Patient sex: M
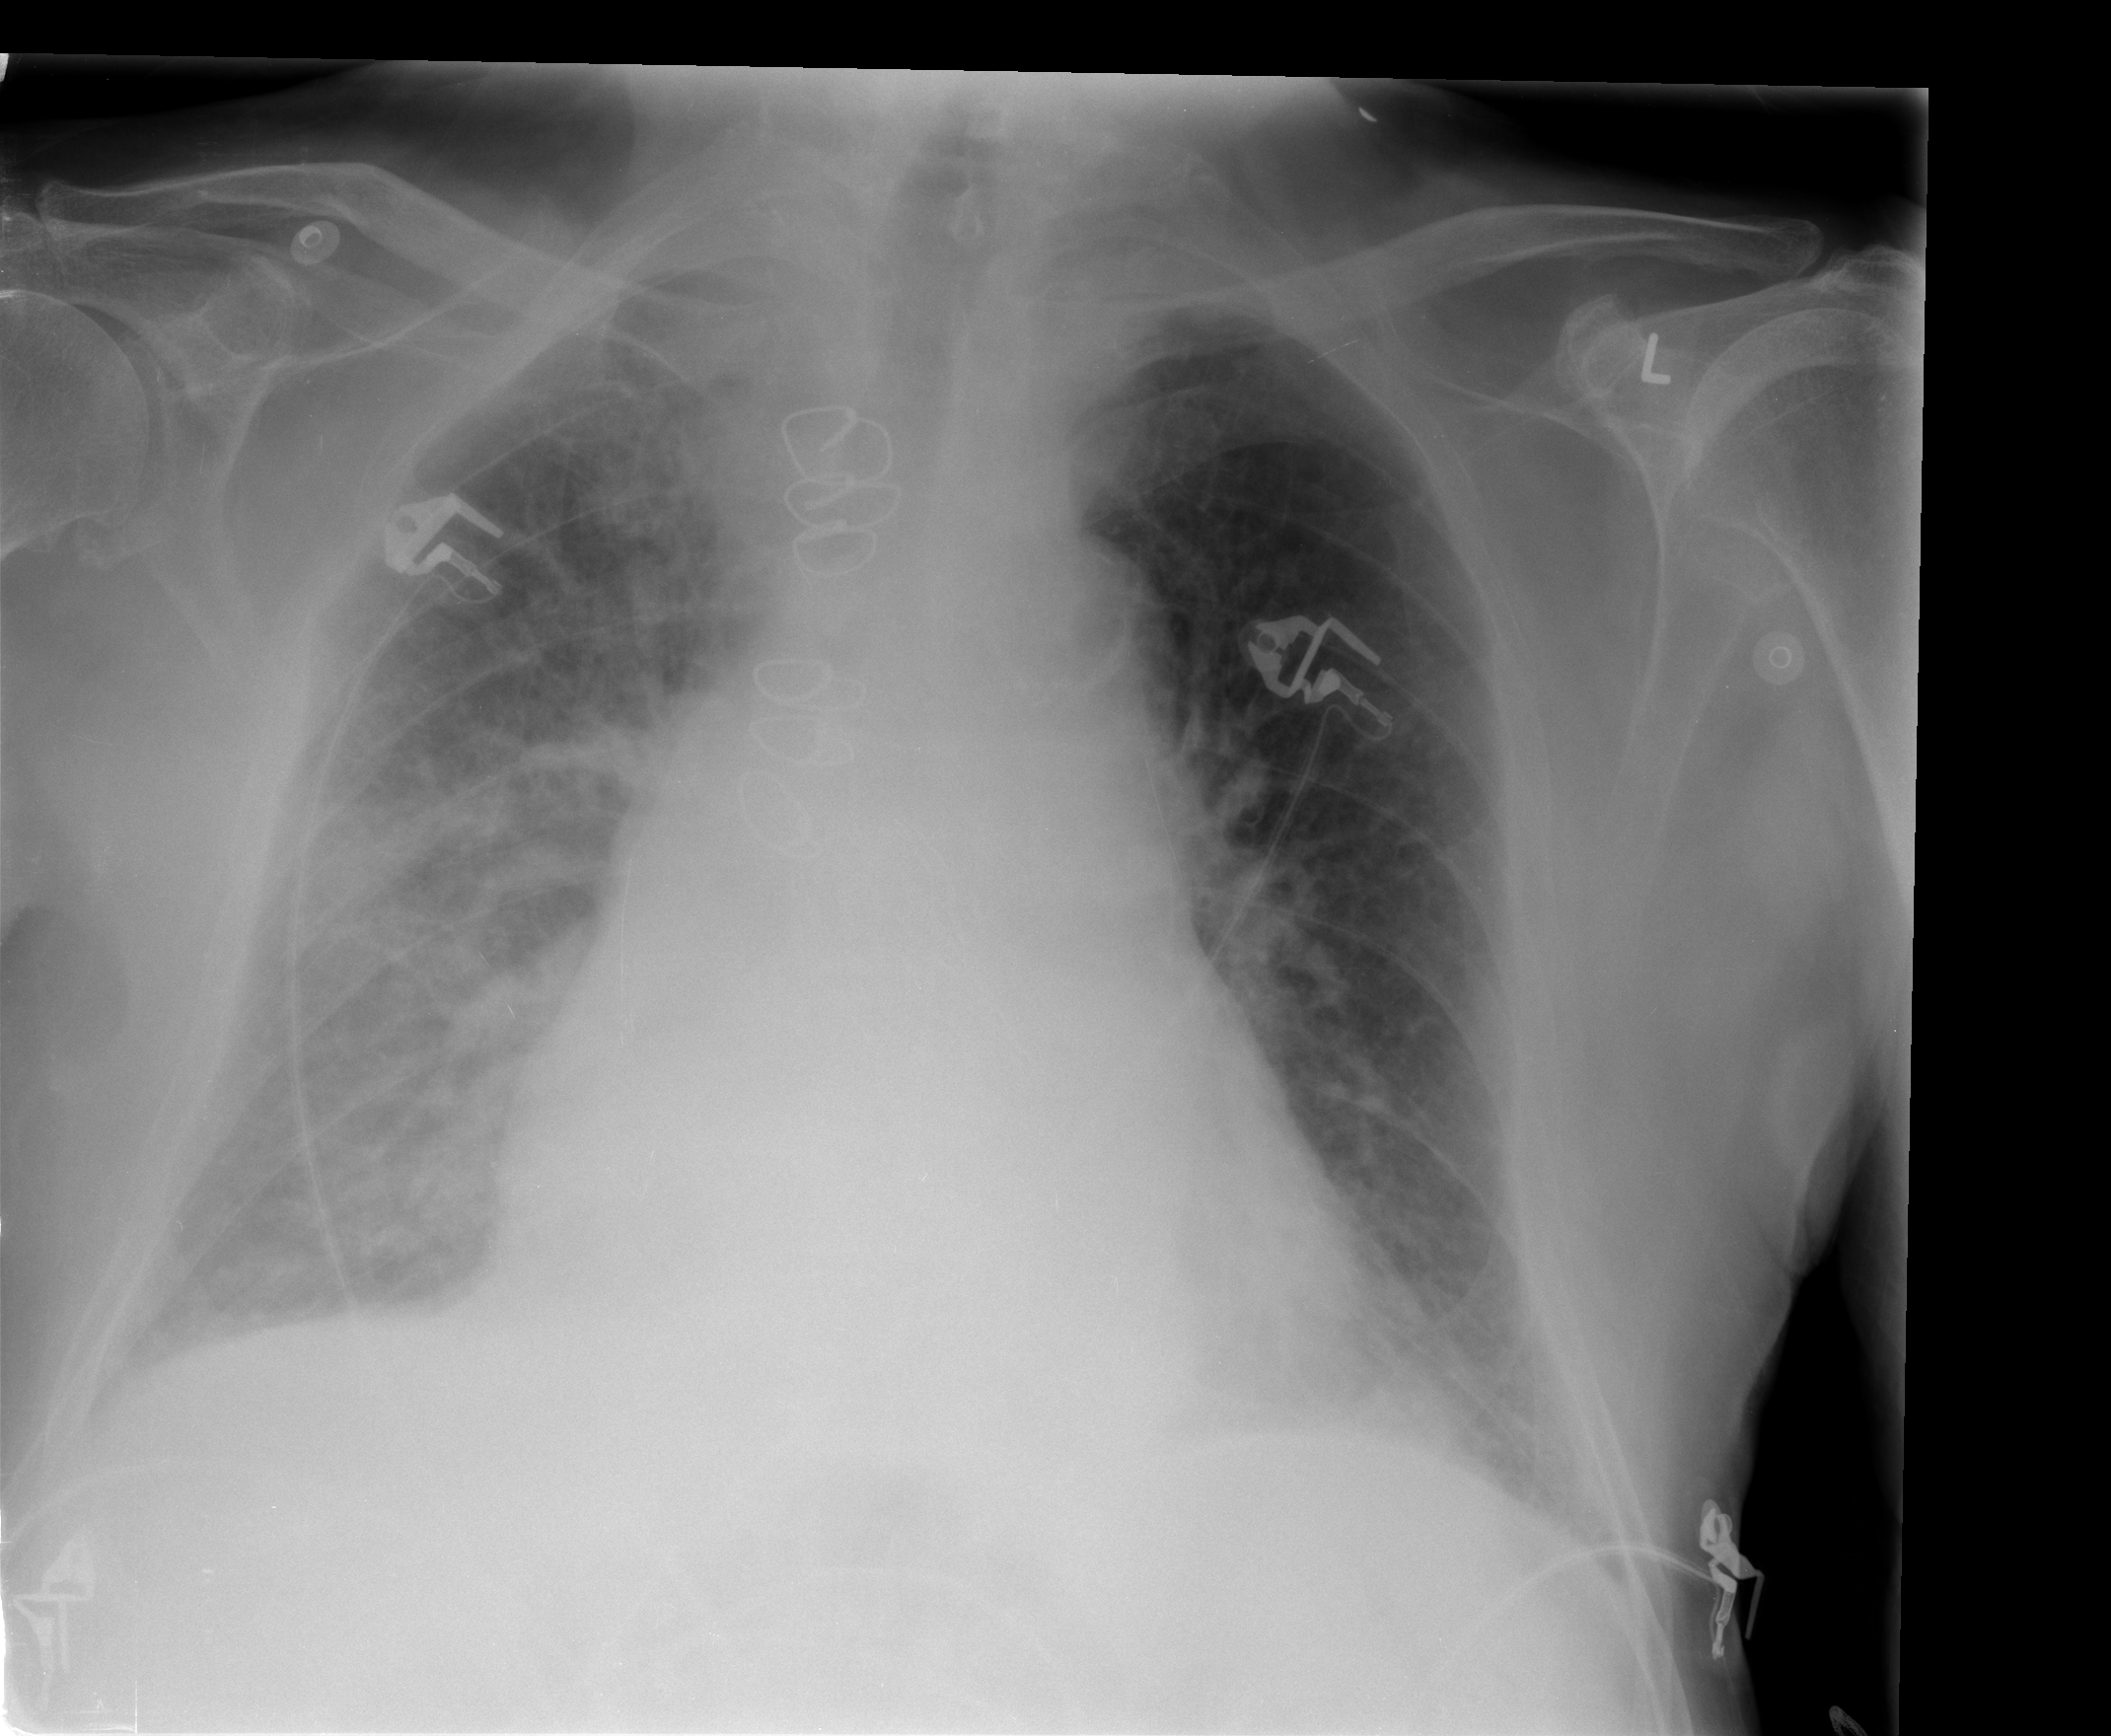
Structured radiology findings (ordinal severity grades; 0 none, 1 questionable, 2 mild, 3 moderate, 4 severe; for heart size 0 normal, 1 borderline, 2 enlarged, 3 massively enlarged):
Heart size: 2
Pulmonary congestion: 2
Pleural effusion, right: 2
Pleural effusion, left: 2
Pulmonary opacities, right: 3
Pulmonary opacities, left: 0
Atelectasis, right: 2
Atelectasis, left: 2